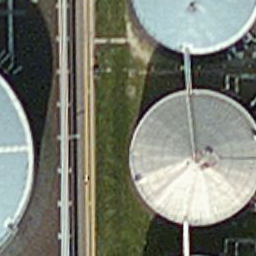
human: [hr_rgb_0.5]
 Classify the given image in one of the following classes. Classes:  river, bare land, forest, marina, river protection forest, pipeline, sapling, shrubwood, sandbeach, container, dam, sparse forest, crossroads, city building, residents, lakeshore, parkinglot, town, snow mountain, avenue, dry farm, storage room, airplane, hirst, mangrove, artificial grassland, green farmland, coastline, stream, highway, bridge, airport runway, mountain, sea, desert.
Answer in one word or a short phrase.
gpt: storage room